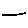
Label: line